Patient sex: M
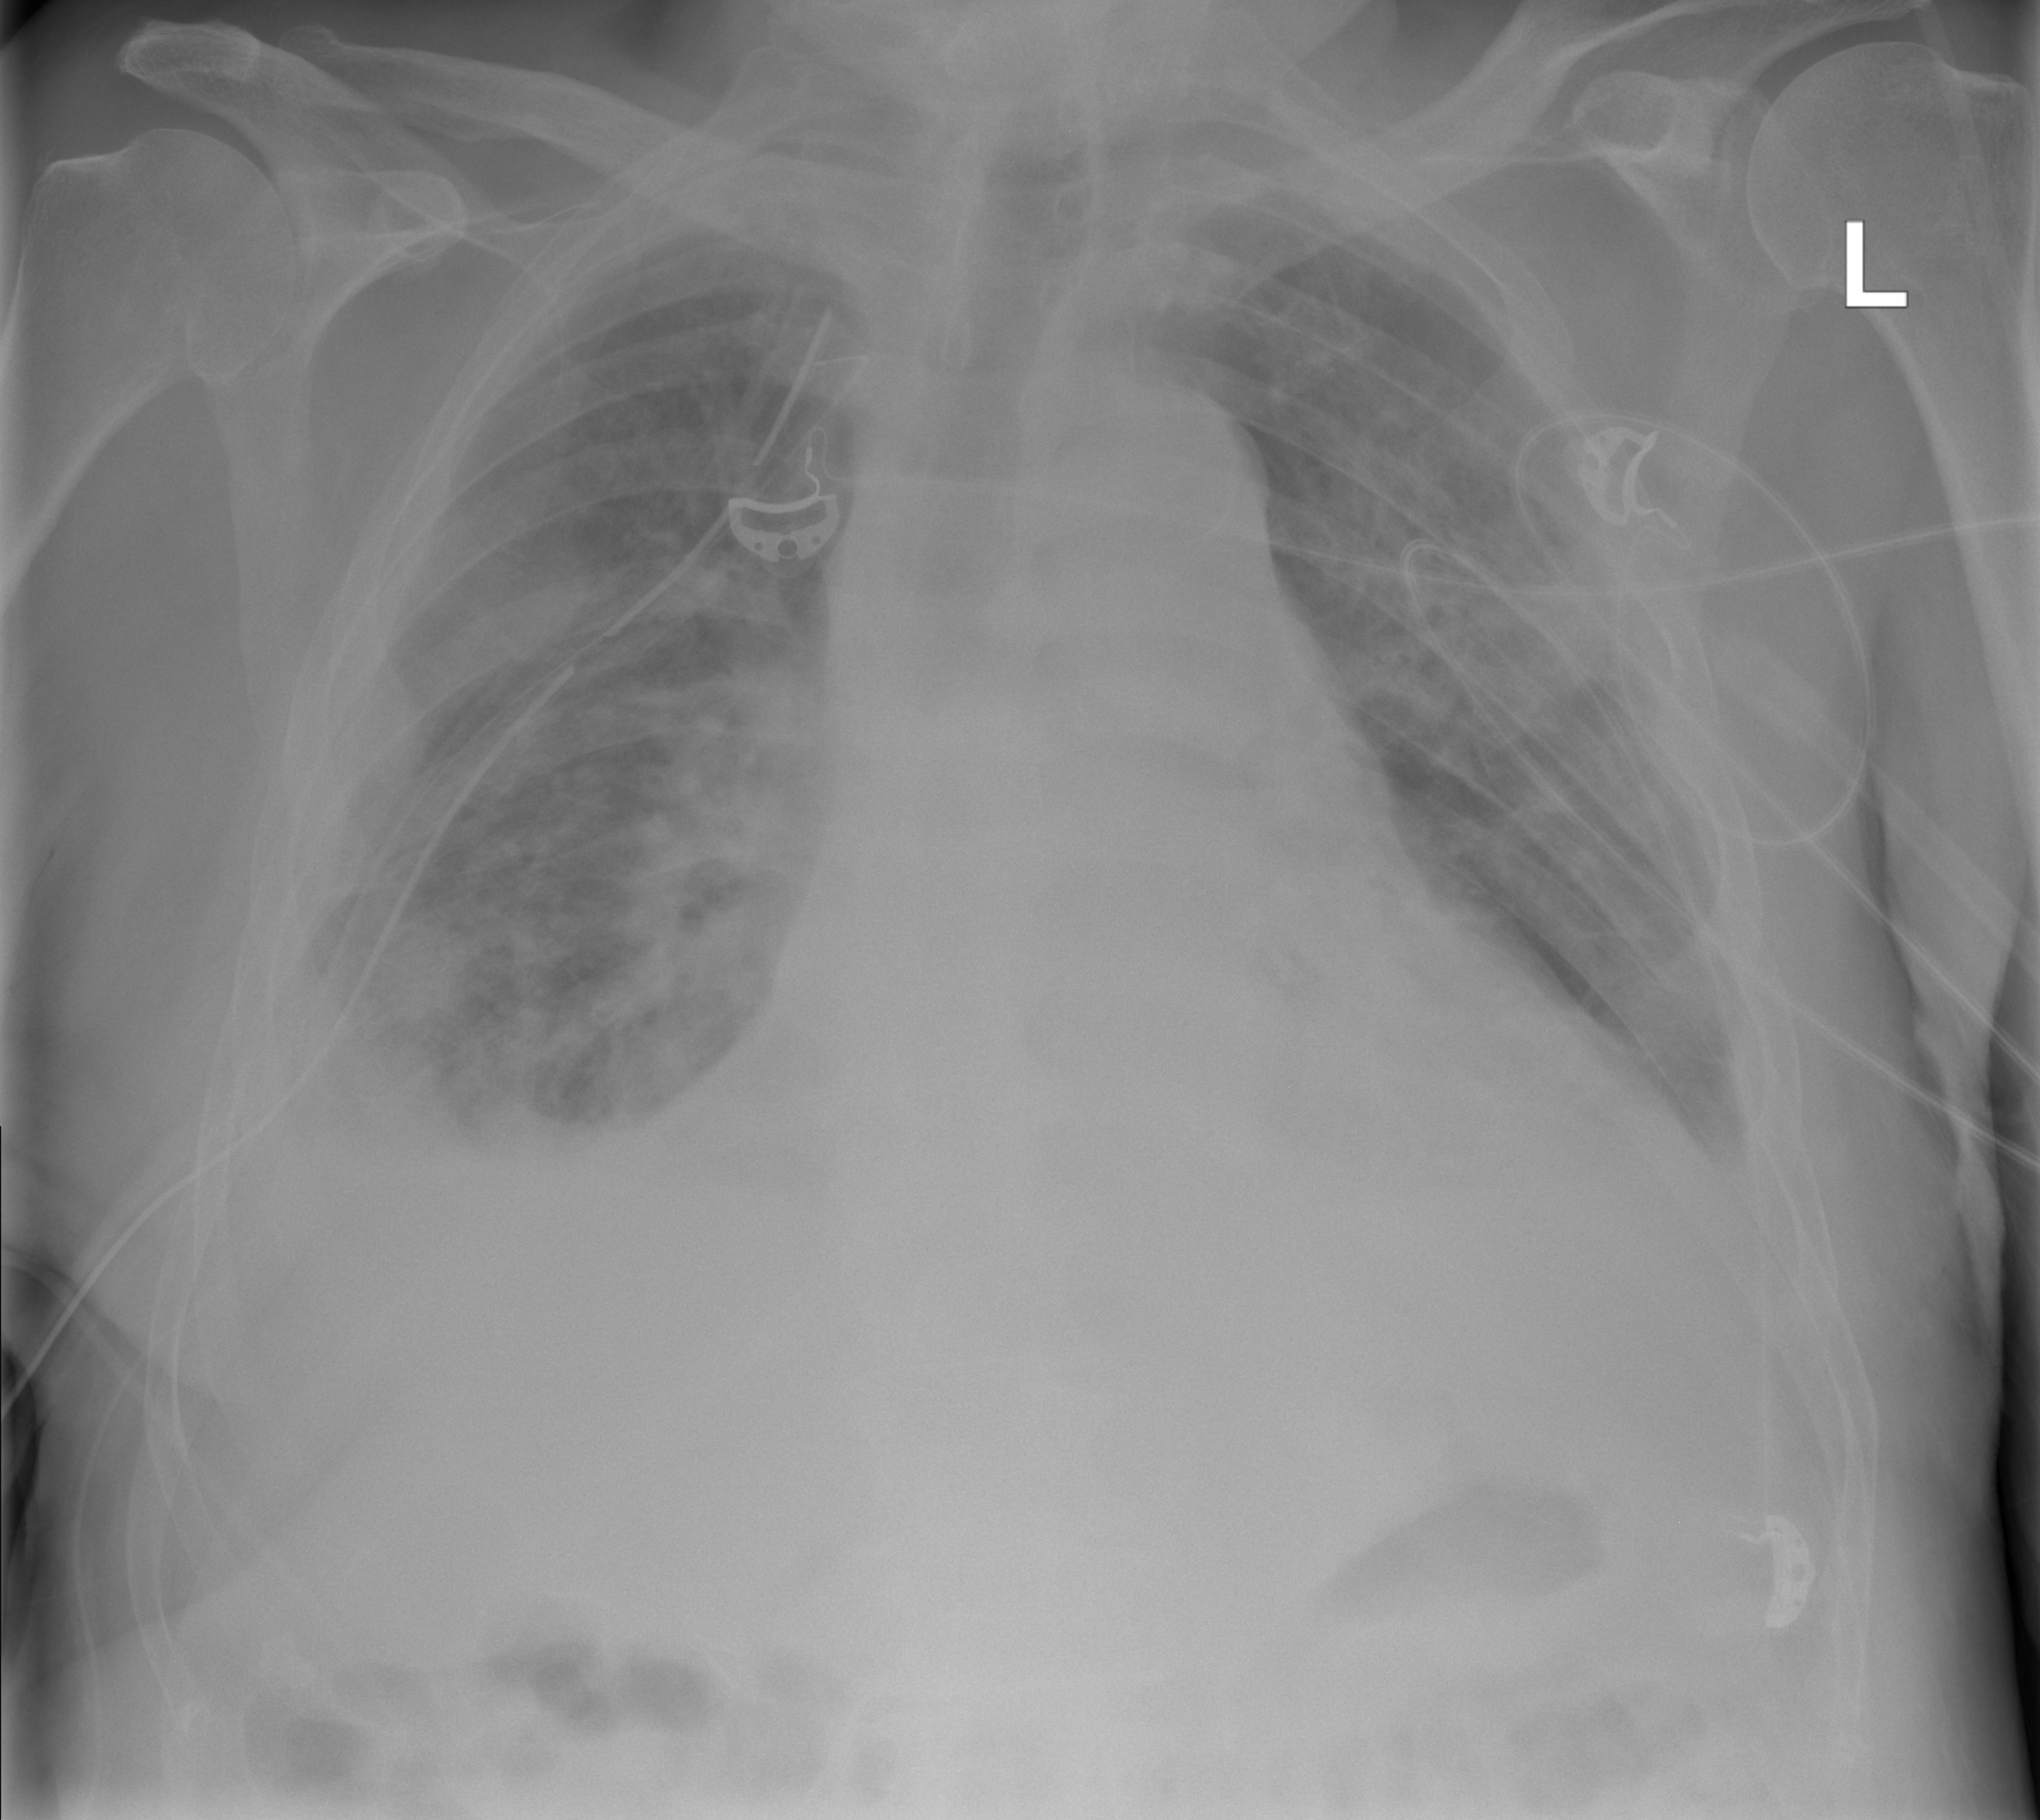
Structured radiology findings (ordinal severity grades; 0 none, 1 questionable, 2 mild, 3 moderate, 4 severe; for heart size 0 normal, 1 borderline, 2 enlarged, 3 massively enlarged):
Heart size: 2
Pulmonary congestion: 2
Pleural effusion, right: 2
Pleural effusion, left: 2
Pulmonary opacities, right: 2
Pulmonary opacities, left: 2
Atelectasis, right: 3
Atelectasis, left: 2